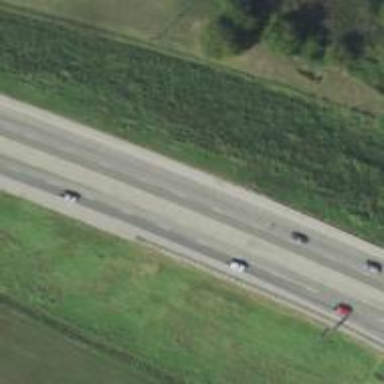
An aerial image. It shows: Trunk link highway.